Question: I am unable to understand the graph of 2nd and 3rd in the below.
1. What does "x" represent here? In graph 1 the value of x doesn't matter as theta 1 is zero. But in graph 2 and 3 which is the value of "x"?
2. In graph 2, how did the instructor decide that h(x) value is 2?

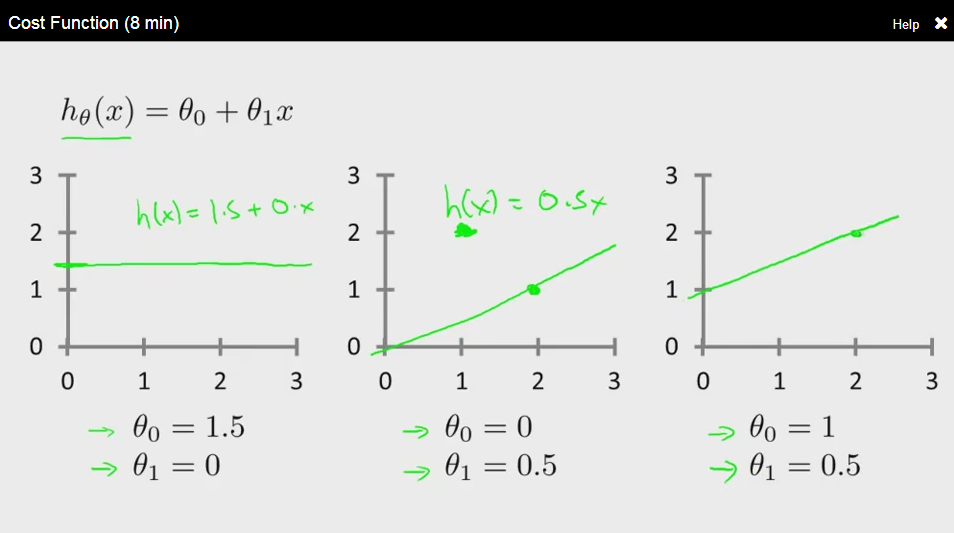
Answer: 'x' can be independent variable. A signal from a sensor, a person's age, my weight after an all you can eat buffet, ...
theta0 is the zeroth order, i.e. independent of 'x'.
theta1 is the first order, linear with 'x'.
In graph 2: theta0 is 0, theta1 is 0.5. Thus when 'x' is 2. 'h = 0 + 0.5*2 = 1'